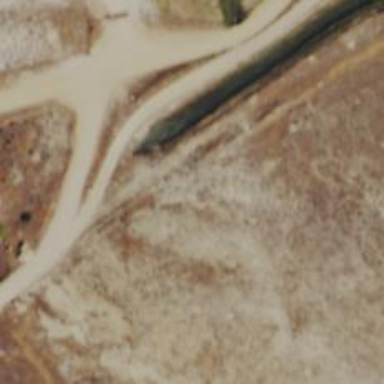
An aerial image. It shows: Culvert tunnel crossing over canal.